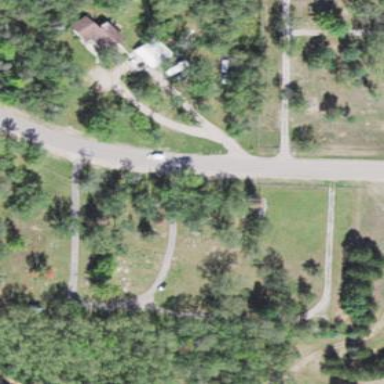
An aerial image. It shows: Cemetery.